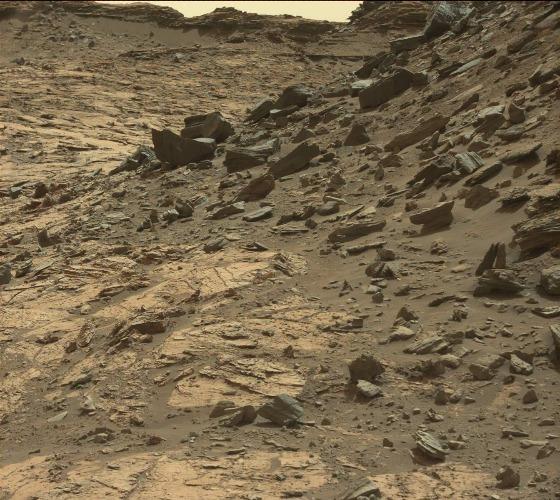
Terrain classes present: Bedrock, Gravel / Sand / Soil, Rock, Shadow, Sky / Distant Mountains